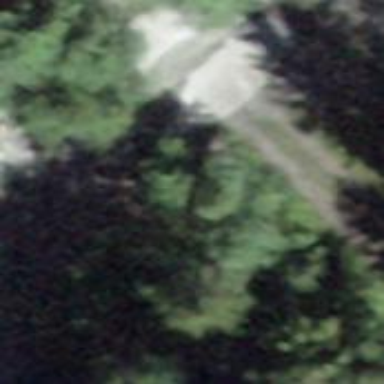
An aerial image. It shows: Track road with bridge.